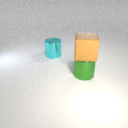
large brown rubber cube above large green metal cylinder